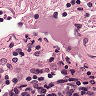
Metastatic tissue present: no